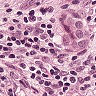
Metastatic tissue present: yes